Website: lowes
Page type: review-order
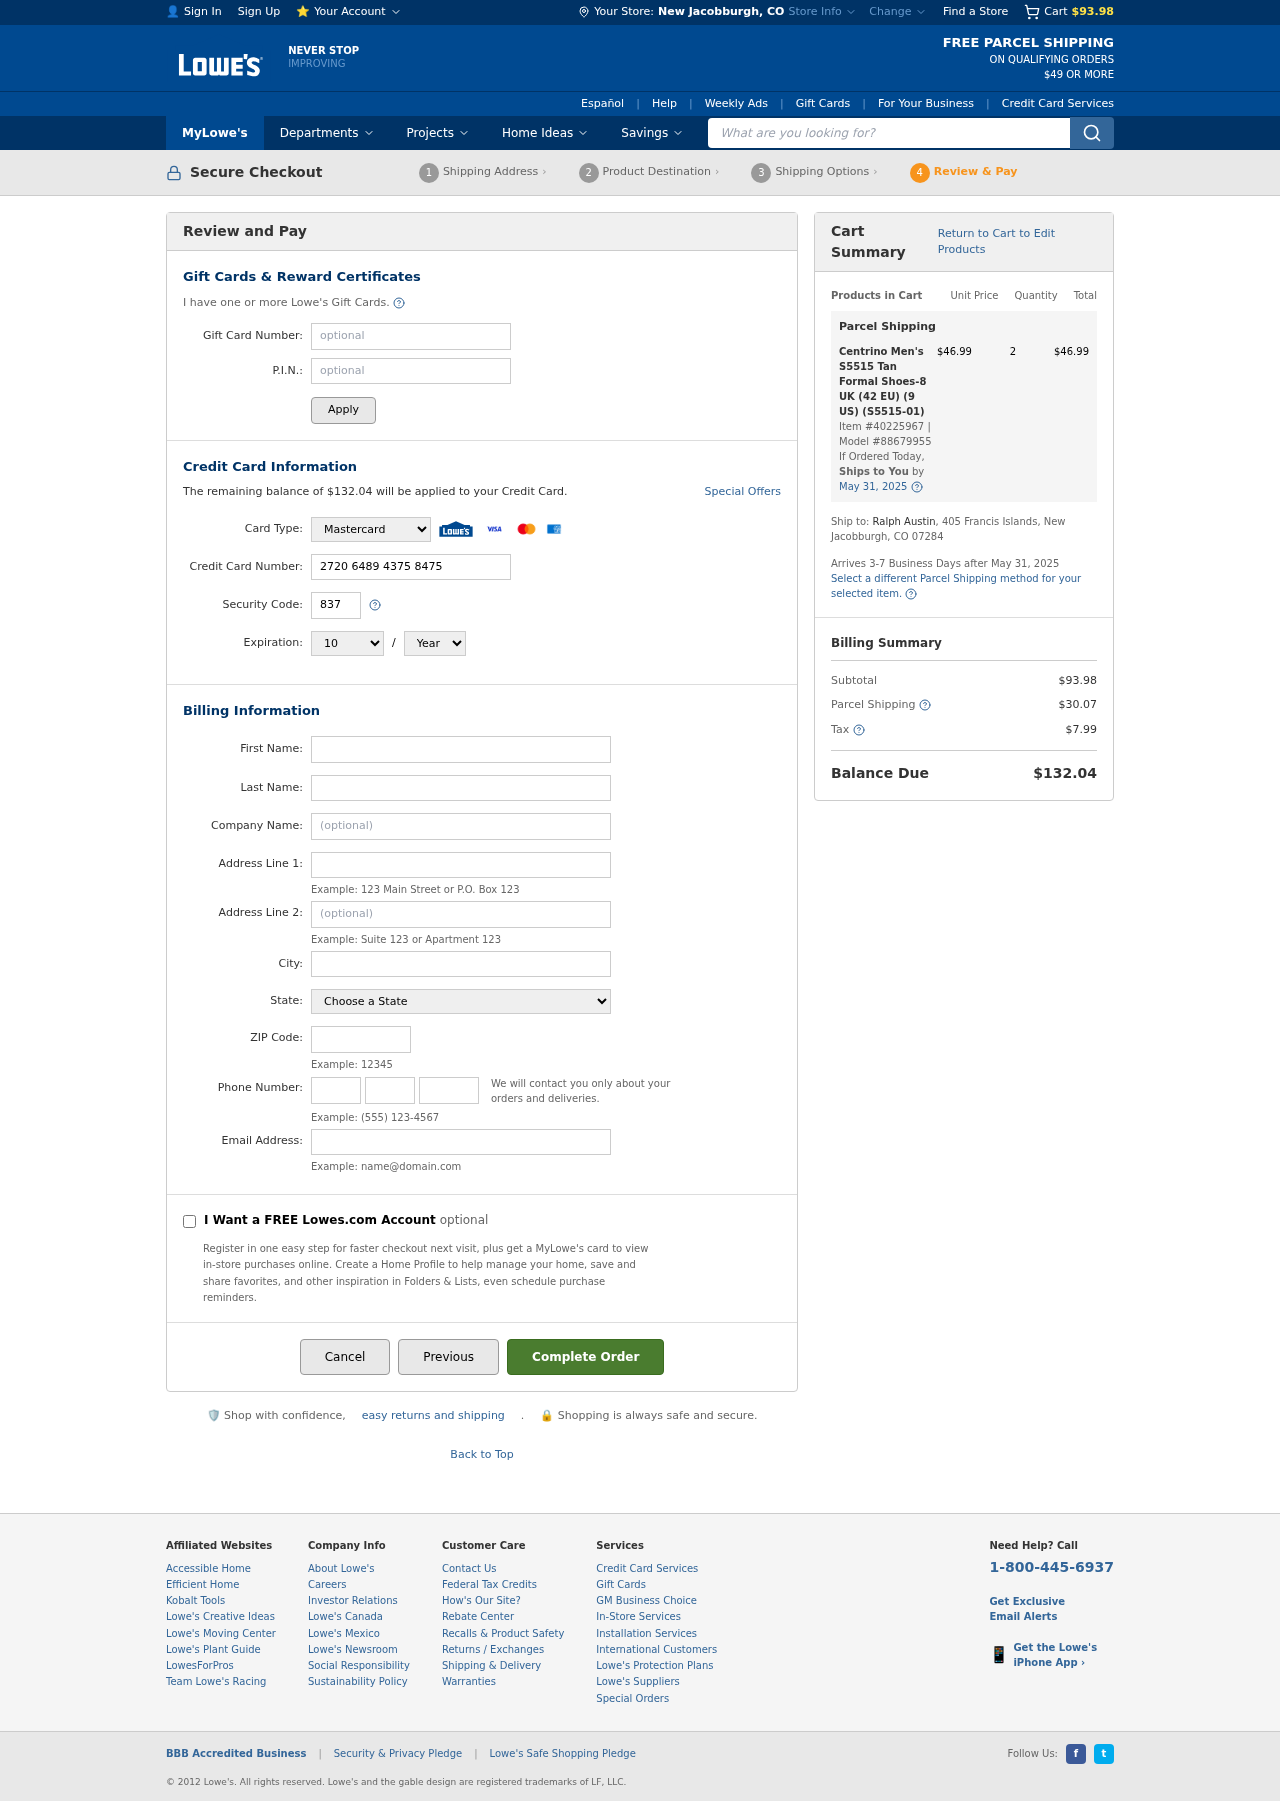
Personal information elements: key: PII_CARD_CVV
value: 837
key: PII_CARD_EXPIRY_MONTH
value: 10
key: PII_CARD_EXPIRY_YEAR
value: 27
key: PII_CARD_NUMBER
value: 2720 6489 4375 8475
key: PII_CARD_TYPE
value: Mastercard
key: PII_CITY
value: New Jacobburgh
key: PII_CITY_STATE
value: New Jacobburgh, CO
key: PII_EMAIL
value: raustin@hotmail.com
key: PII_FIRSTNAME
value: Ralph
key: PII_LASTNAME
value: Austin
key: PII_PHONE_AREA
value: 758
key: PII_PHONE_PREFIX
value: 880
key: PII_PHONE_SUFFIX
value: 9802
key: PII_POSTCODE
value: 07284
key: PII_STATE
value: Colorado
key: PII_STREET
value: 405 Francis Islands
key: PII_STREET2
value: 405 Francis Islands
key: PII_STREET2
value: Apt. 718
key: PII_FULLNAME2
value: Ralph Austin
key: PII_CITY_STATE_ZIP2
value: New Jacobburgh, CO 07284
Product elements: key: PRODUCT1_NAME
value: Centrino Men's S5515 Tan Formal Shoes-8 UK (42 EU) (9 US) (S5515-01)
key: PRODUCT1_PRICE
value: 46.99
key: PRODUCT1_QUANTITY
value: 2
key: PRODUCT1_ITEM_NUMBER
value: Item #40225967
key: PRODUCT1_MODEL_NUMBER
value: Model #88679955
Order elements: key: ORDER_SUBTOTAL
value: $93.98
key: ORDER_BALANCE_DUE
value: $132.04
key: ORDER_SHIPPING_DATE
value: May 31, 2025
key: ORDER_ITEM_TOTAL
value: $46.99
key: ORDER_SHIPPING_DATE2
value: May 31, 2025
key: ORDER_SHIPPING_COST
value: $30.07
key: ORDER_TAX
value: $7.99
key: ORDER_TOTAL
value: $132.04
Search elements: key: HEADER_SEARCH
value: What are you looking for?